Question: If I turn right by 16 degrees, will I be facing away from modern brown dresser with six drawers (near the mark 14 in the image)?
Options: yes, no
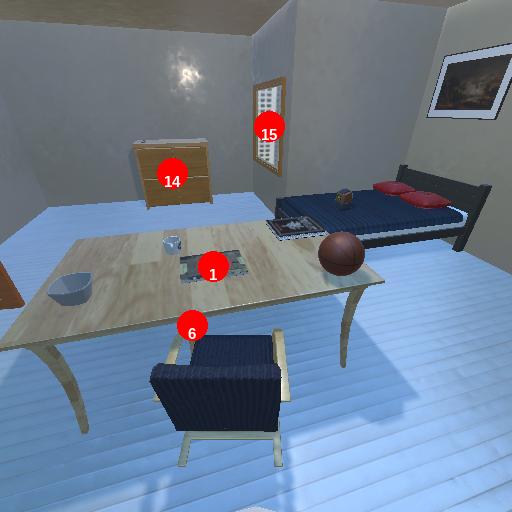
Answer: yes